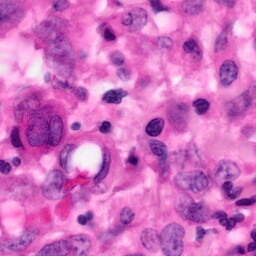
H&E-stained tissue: Pancreatic